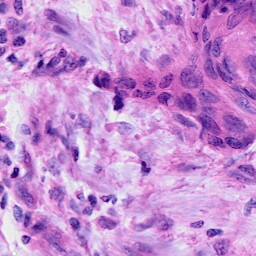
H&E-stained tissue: Cervix